Question: All dialog windows can be moved off screen (horizontally or vertically, doesn't matter). When this window is behind screen, one can continue dragging it further and the content of the screen will move.
It sounds difficult to understand, but at the end it looks like this:

The following changes in 'css' don't help a lot:
'''
body {
...
position: absolute;
top: 0;
left: 0;
bottom: 0;
right: 0;
overflow-y: hidden;
overflow-x: hidden;
...
}
html {
overflow-y: hidden;
background-color: transparent;
}
'''
Vertical and horizontal scroll bars don't appear when dialog window is moved there. But if there's a dialog window that has greater size than main screen, scroll bars also won't appear - and this is another problem.
How to prevent dialog window from moving off screen (fast example, dialog windows in google drive - they only move in visible part of screen)?
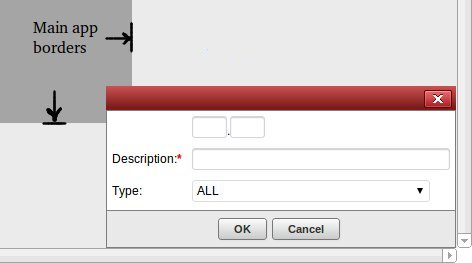
Answer: I came to solution I was looking for by overriding 'endDragging' method of DialogBox. Here it is:
'''
@Override
protected void endDragging(MouseUpEvent event)
{
//Move dialog window behind top border
if(this.getAbsoluteTop() < 0) {
this.setPopupPosition(this.getPopupLeft(), 0);
}
//Move dialog window behind bottom border
if(this.getAbsoluteTop() > (Window.getClientHeight() - this.getOffsetHeight())) {
this.setPopupPosition(this.getPopupLeft(), Window.getClientHeight() - this.getOffsetHeight());
}
//Move dialog window behind left border
if(this.getAbsoluteLeft() < 0) {
this.setPopupPosition(0, this.getPopupTop());
}
//Move dialog window behind right border
if(this.getAbsoluteLeft() > (Window.getClientWidth() - this.getOffsetWidth())) {
this.setPopupPosition(Window.getClientWidth() - this.getOffsetWidth(), this.getPopupTop());
}
super.endDragging(event);
}
'''
When dialog box is moved off the screen, it appears in visible part of the screen after mouse release. One can improve it and override 'continueDragging' in order to prevent window from moving off screen at all.